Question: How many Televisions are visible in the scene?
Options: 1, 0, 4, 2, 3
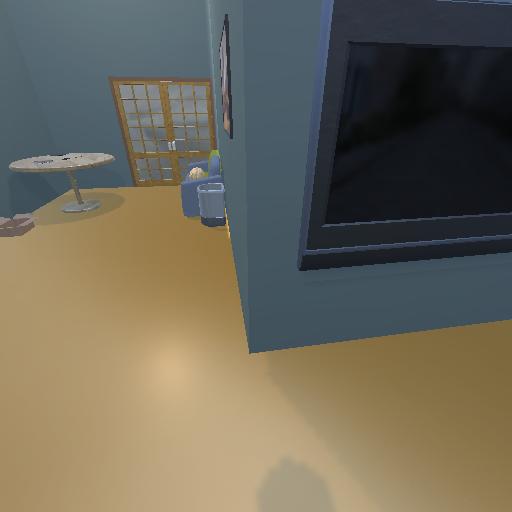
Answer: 1